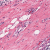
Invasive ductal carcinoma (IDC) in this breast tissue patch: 1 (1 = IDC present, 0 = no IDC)